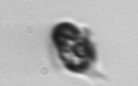
Label: Mesodinium